Question: I'm trying to upload a package through the package manager but for some reason the a error is thrown that I couldn't find the reason why.

The only way that I found in order to solve the problem is to restart the server instance completely, removing the older packages as well.
Best Regards
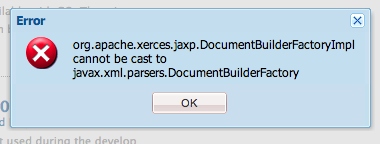
Answer: Looks like multiple bundles providing the javax.xml.parsers.DocumentBuildFactory interface, I would check which of the currently active bundles export this package to eliminate duplicates.